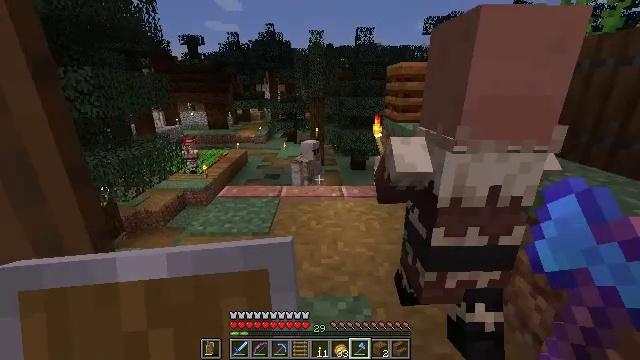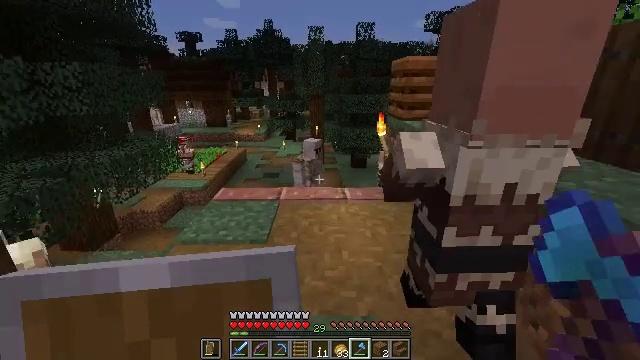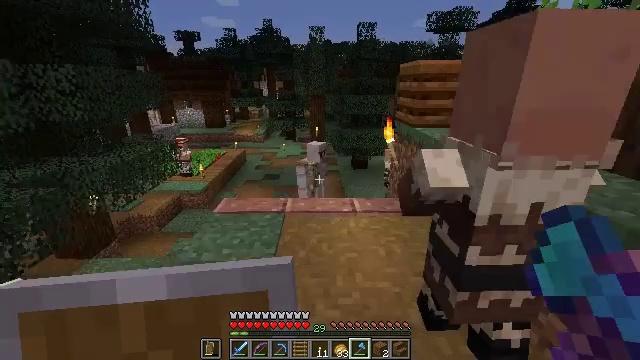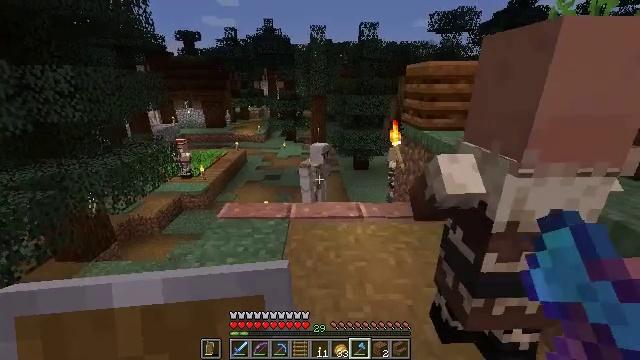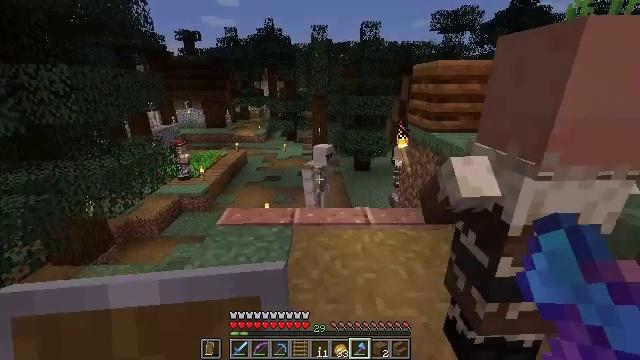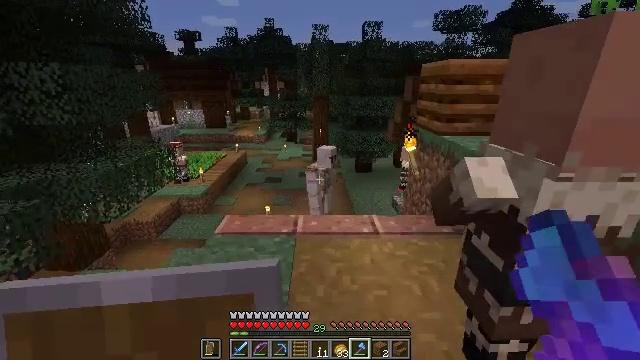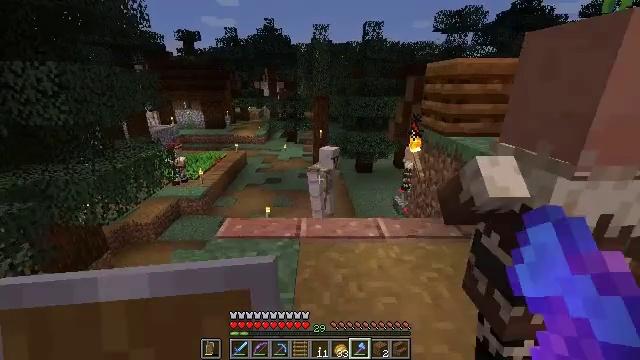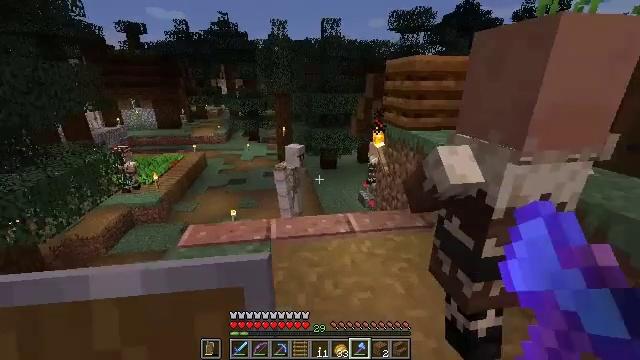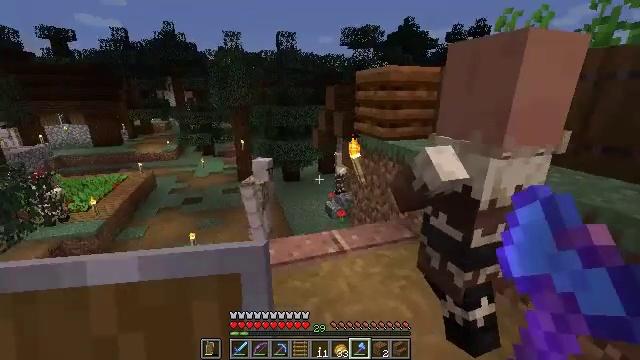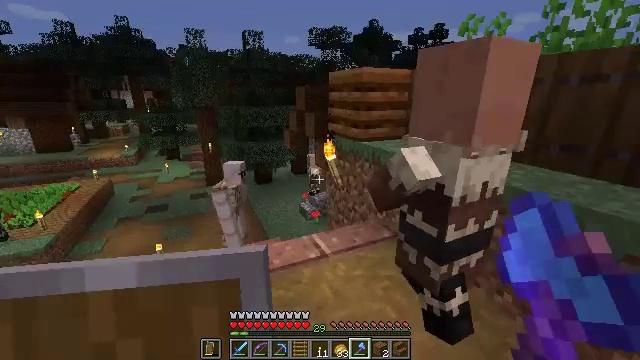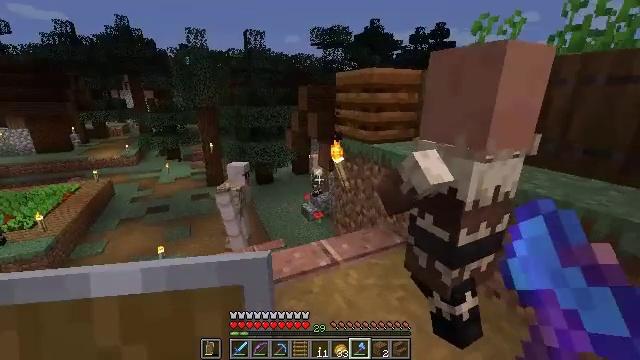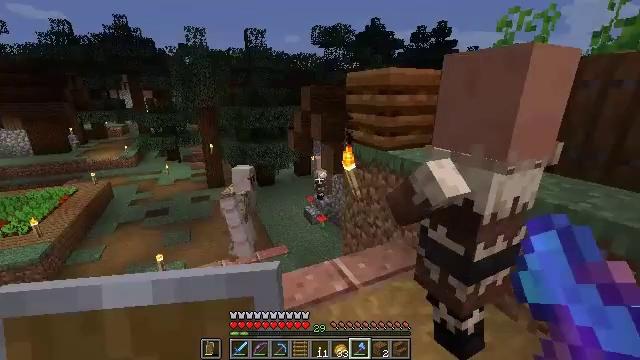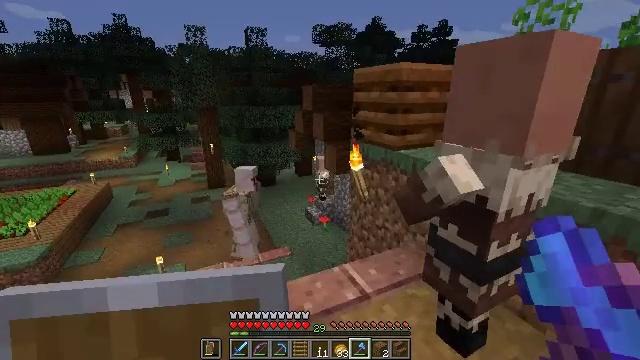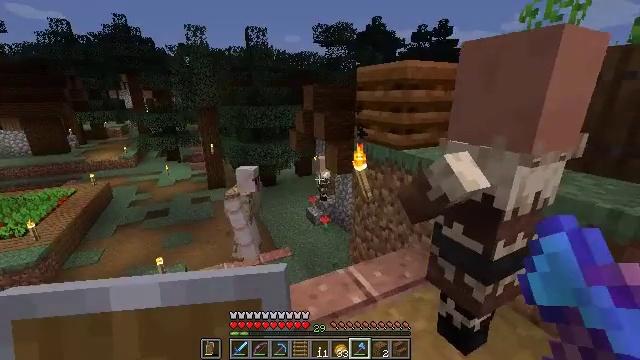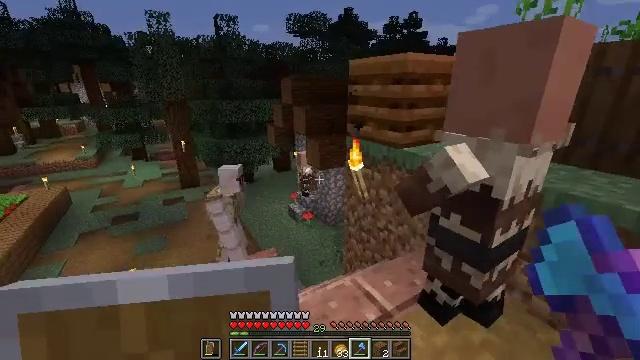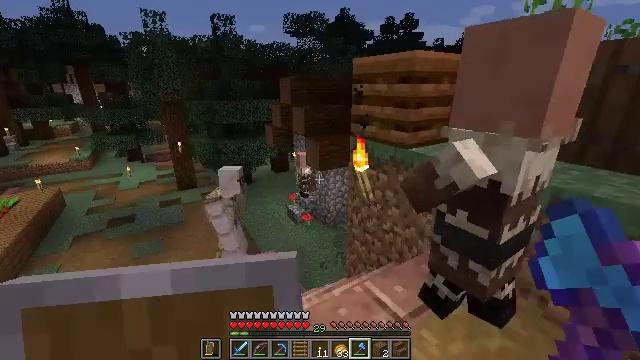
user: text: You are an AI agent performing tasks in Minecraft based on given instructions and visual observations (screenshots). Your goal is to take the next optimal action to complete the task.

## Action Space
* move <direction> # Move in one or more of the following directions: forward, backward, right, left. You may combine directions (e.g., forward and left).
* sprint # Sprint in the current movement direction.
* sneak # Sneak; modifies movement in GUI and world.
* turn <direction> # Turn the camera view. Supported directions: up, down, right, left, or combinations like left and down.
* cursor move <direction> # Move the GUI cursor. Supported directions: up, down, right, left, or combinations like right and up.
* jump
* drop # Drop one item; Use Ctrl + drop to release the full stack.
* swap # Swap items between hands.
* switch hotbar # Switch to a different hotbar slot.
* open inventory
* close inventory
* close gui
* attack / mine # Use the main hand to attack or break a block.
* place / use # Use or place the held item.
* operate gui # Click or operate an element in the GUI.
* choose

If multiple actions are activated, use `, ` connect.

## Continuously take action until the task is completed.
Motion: motion action
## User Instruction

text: Craft an orange bed using the crafting table.
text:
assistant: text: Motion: move forward and move left
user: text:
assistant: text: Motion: move forward and move left
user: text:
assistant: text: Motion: move forward and move left
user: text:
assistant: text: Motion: move forward and move left
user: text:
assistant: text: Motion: move forward and move left
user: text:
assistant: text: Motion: move forward and move left
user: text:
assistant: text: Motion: move forward and move left, turn right
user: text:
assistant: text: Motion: move forward and move left, turn right and up
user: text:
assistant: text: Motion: move forward and move left, turn right
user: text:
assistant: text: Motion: move forward
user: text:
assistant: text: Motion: move forward
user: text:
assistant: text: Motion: move forward and move left
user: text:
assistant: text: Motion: move forward and move left
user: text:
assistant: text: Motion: move forward and move left, turn right and down
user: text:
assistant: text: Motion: move forward and move left
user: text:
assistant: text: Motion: move forward and move left
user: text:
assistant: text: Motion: move forward and move left
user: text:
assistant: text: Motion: move forward and move left
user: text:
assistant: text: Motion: move forward and move left
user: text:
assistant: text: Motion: move forward and move left
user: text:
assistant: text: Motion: move forward and move left
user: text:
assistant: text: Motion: move forward
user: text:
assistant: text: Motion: move forward
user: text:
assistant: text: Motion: move forward
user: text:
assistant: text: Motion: turn left and down
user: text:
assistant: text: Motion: no_op
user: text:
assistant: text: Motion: no_op
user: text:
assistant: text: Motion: no_op
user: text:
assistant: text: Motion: move left, turn right and down
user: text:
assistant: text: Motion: move left, turn right and up